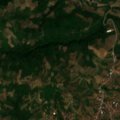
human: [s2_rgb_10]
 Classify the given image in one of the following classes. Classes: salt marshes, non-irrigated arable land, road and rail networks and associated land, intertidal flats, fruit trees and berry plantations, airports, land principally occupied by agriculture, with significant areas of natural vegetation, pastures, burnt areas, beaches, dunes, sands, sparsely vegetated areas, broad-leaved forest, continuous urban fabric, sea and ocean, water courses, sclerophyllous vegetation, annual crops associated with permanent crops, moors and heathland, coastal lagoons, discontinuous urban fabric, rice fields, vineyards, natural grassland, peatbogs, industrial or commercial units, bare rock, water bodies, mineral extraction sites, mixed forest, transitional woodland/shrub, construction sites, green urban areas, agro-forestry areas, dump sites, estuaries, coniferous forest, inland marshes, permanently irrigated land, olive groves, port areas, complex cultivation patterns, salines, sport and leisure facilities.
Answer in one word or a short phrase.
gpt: discontinuous urban fabric, fruit trees and berry plantations, complex cultivation patterns, land principally occupied by agriculture, with significant areas of natural vegetation, broad-leaved forest, transitional woodland/shrub